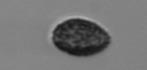
Label: Pseudochattonella_farcimen